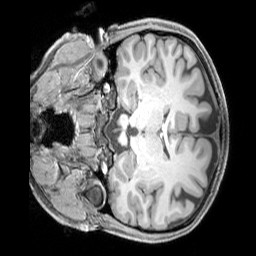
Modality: T1w
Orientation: coronal
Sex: female
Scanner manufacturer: siemens
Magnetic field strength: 3 T
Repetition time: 2.3 s
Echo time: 0.00226 s